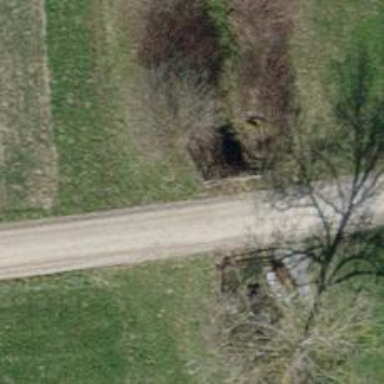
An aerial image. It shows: There is tunnel.